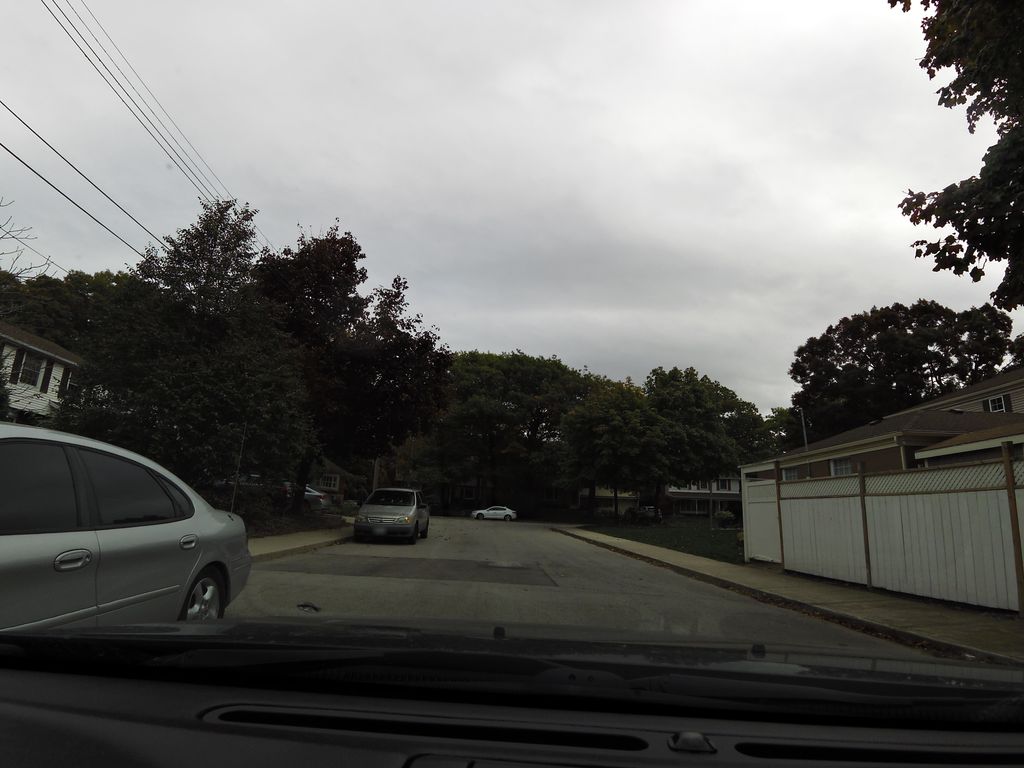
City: hamilton